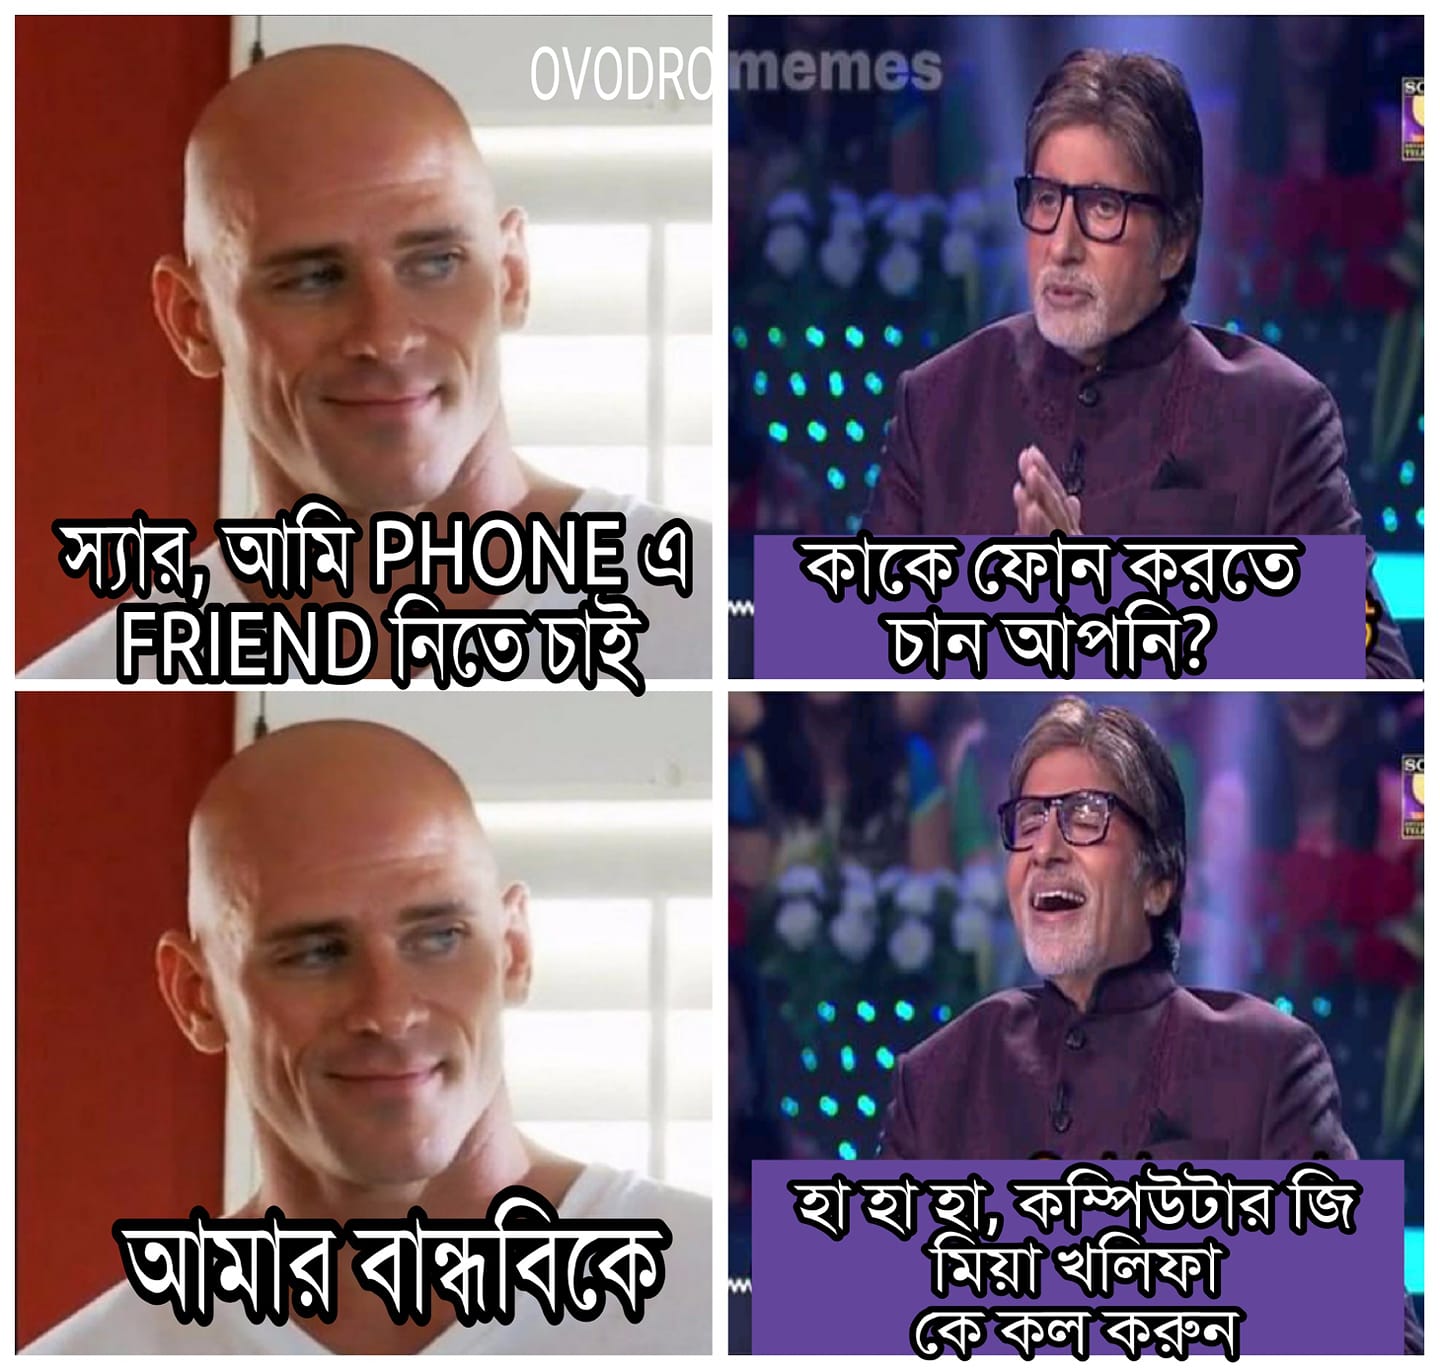
Caption: স্যার, আমি PHONE এ FRIEND নিতে চাই    কাকে ফোন করতে চান আপনি ?    আমার বান্ধবিকে   হা হা হা , কম্পিউটার জি মিয়া খলিফা কে কল করুন
Label: non-hate